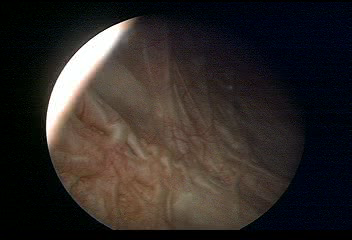
Modality: WLC
Class: Normal mucosa
Bladder cancer association: No